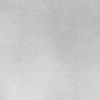
Atmospheric dust classification: dusty